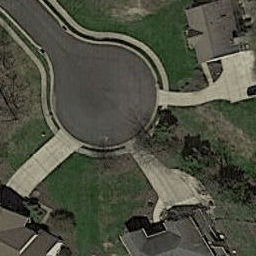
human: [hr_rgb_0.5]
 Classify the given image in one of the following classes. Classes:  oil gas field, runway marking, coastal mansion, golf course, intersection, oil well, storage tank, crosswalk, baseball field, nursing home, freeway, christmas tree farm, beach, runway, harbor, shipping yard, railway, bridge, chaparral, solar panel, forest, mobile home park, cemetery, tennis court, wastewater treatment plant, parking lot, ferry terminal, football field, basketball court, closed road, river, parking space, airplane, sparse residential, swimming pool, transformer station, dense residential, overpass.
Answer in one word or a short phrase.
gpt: closed road